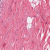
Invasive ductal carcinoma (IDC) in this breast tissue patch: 0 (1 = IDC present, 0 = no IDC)